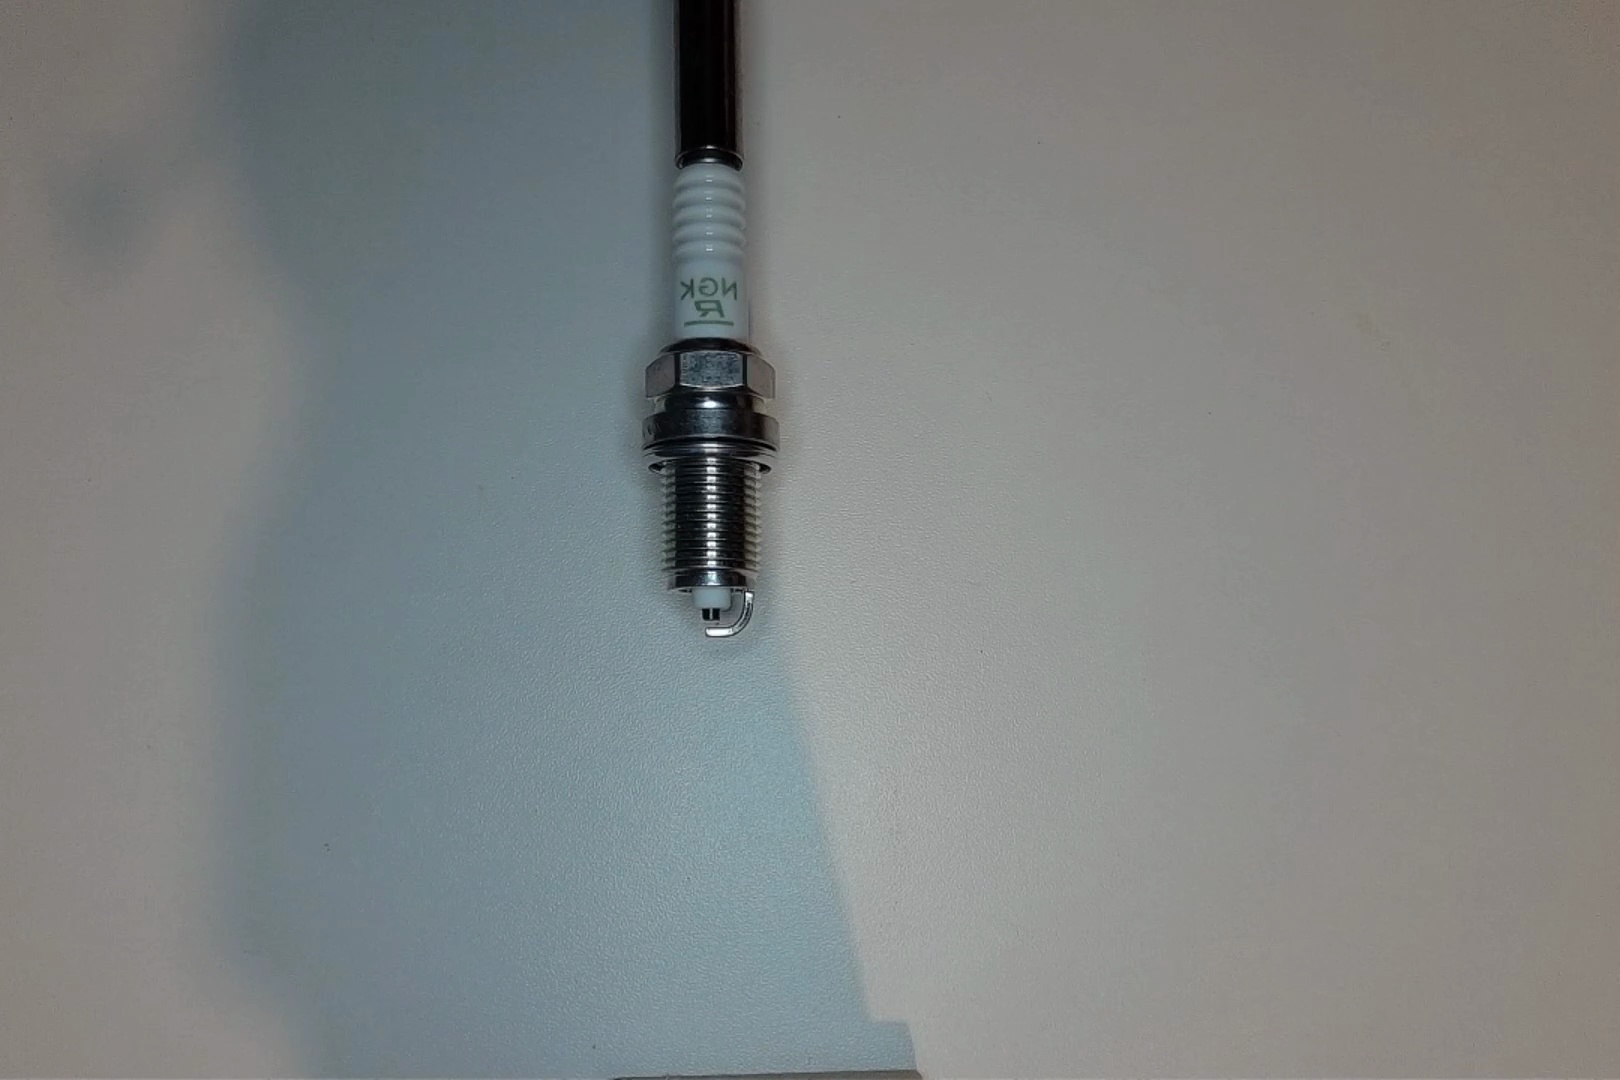
Label: normal